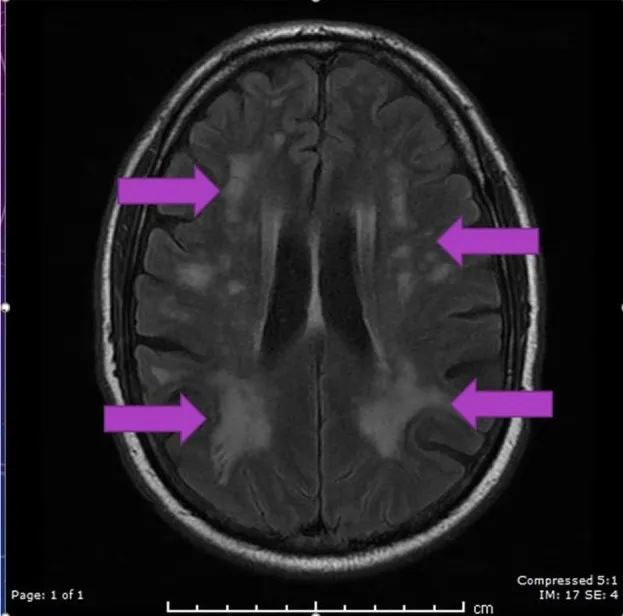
MRI axial FLAIR image demonstrating hyperintensities in periventricular regions in both parietal, occipital and frontal regions secondary to PRES.
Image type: radiology (mri)